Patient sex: F
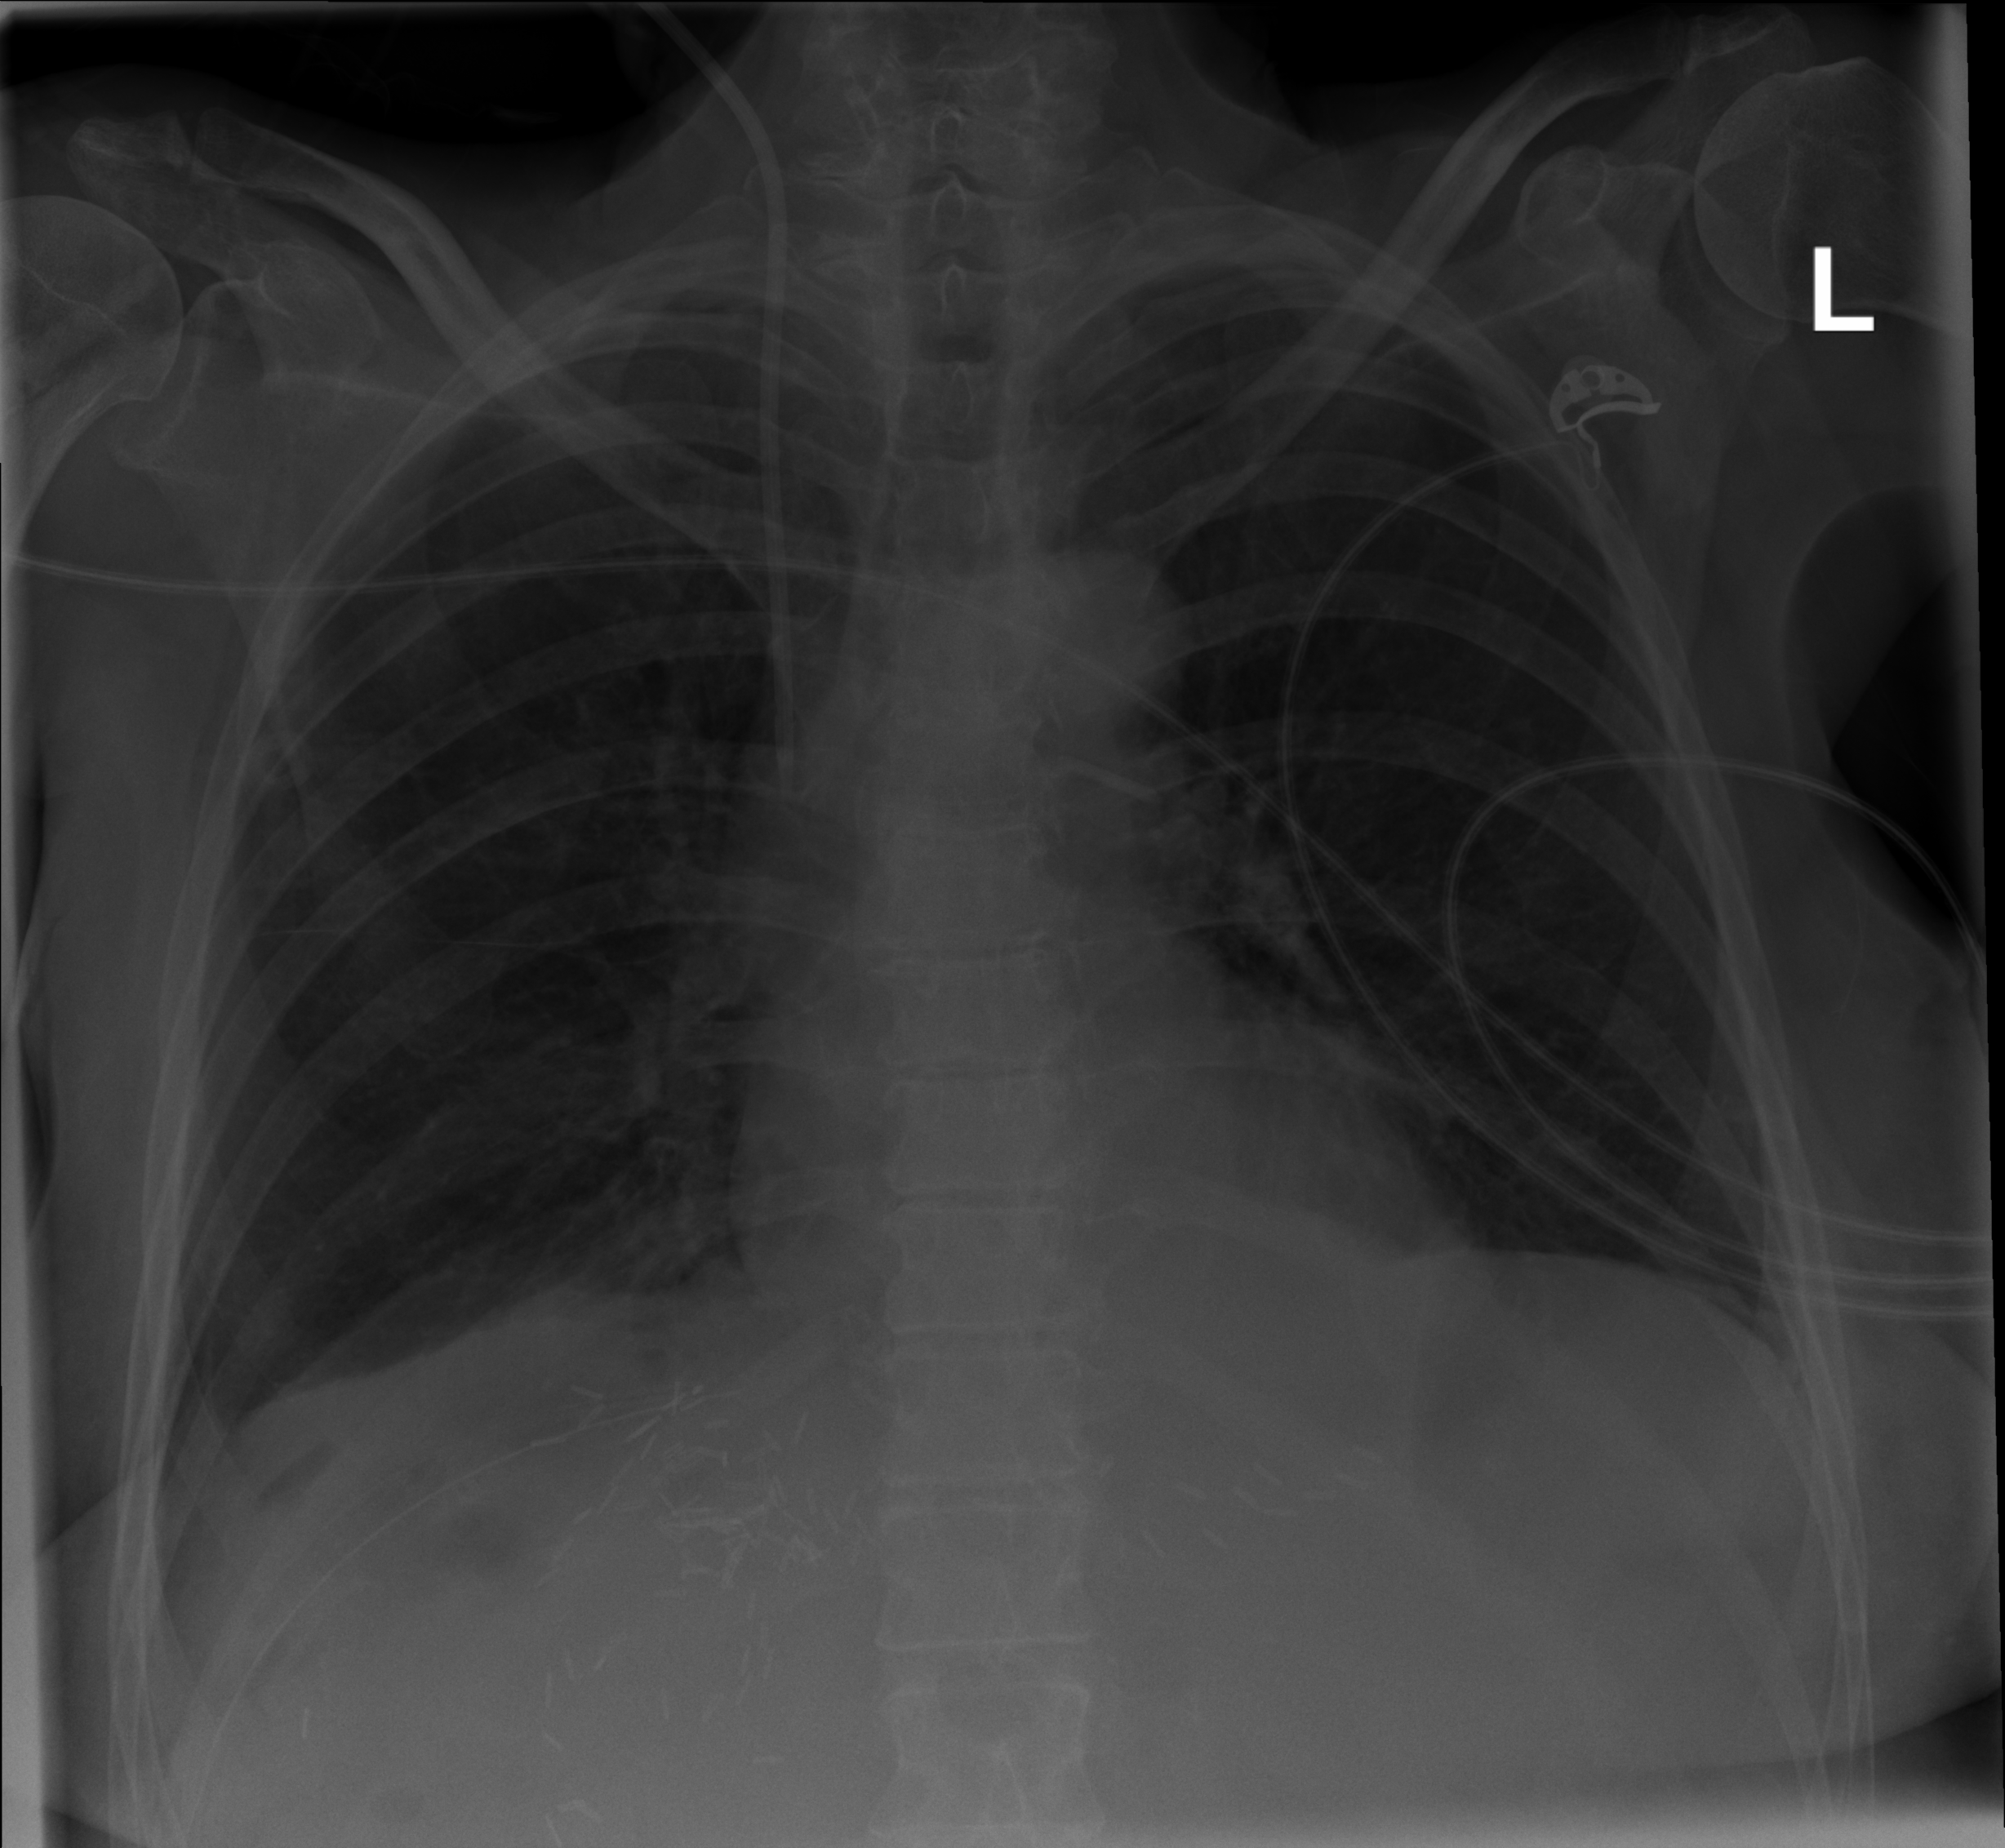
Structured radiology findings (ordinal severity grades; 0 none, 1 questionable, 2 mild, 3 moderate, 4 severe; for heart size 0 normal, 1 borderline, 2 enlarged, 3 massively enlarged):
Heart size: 0
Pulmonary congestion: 0
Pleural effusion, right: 1
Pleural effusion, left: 0
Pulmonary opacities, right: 0
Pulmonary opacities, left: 0
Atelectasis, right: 2
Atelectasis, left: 0